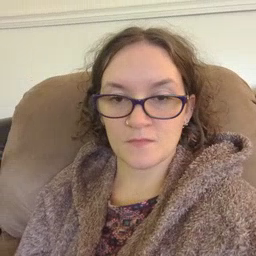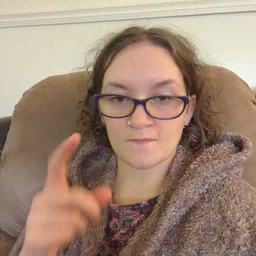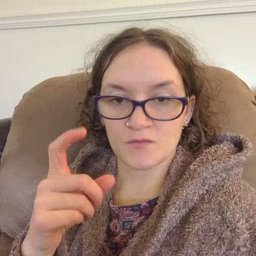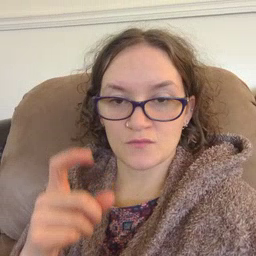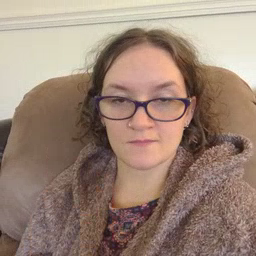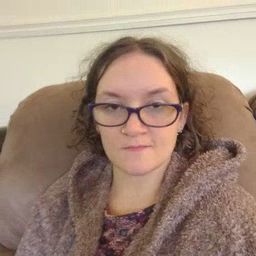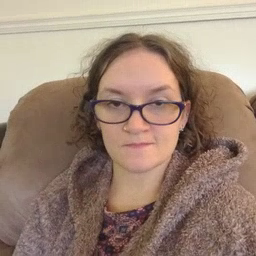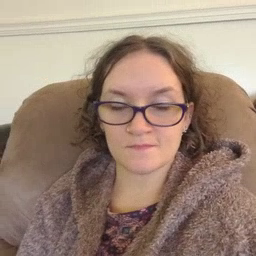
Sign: finger